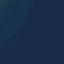
Land use / land cover: SeaLake